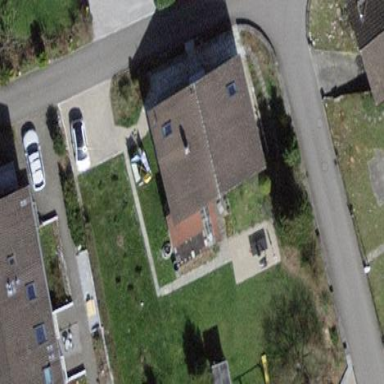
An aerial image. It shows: Building with tiled roof.